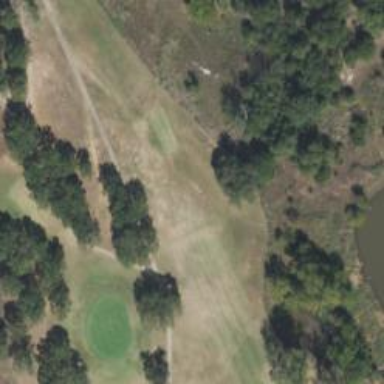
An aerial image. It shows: Path for golf carts.